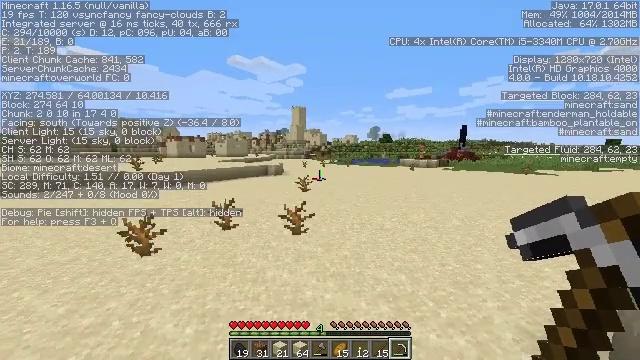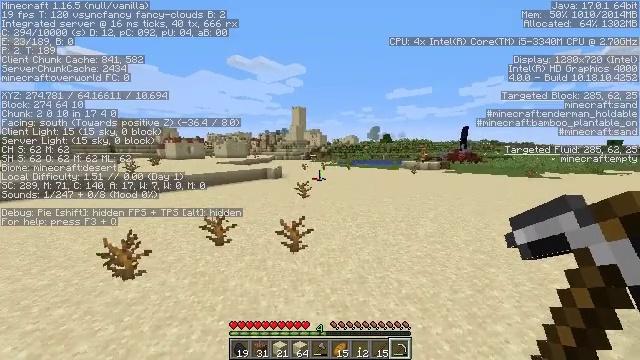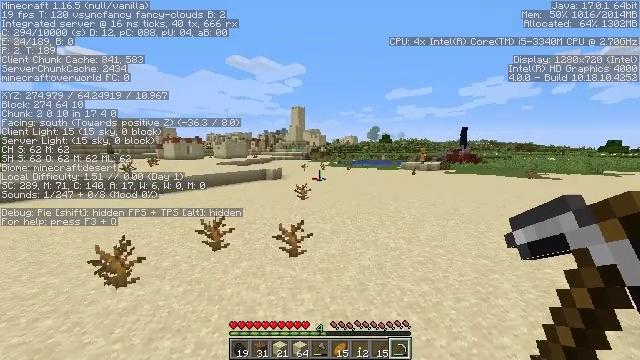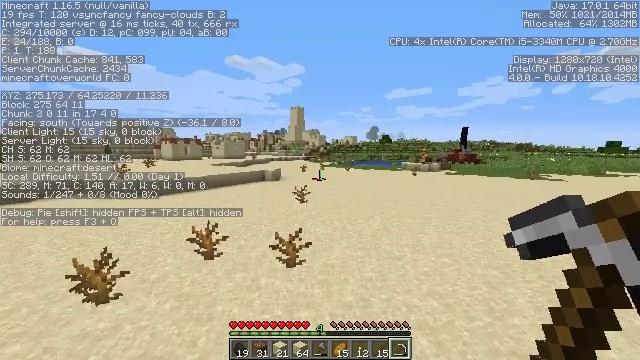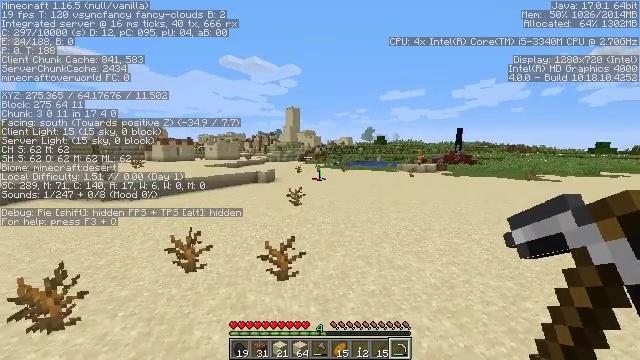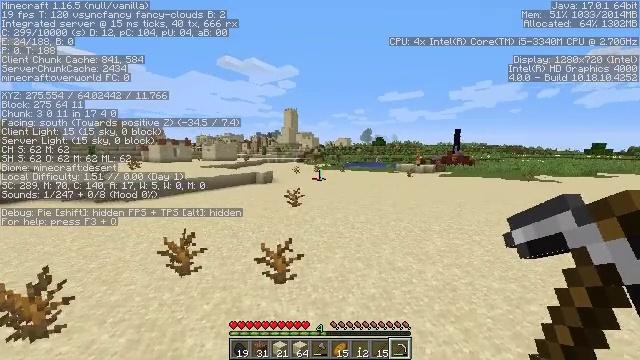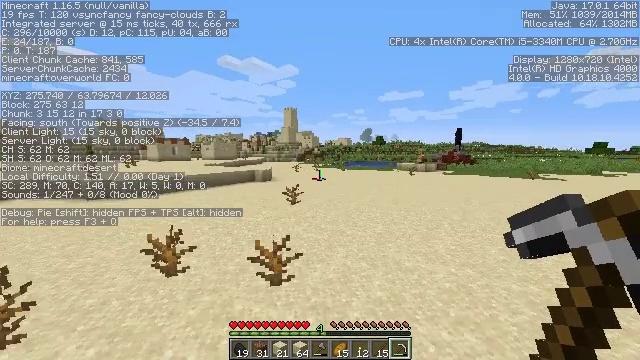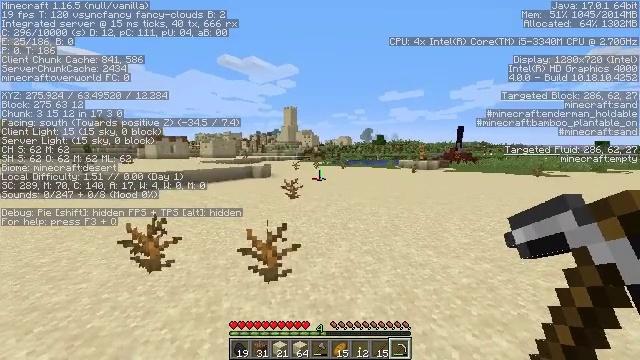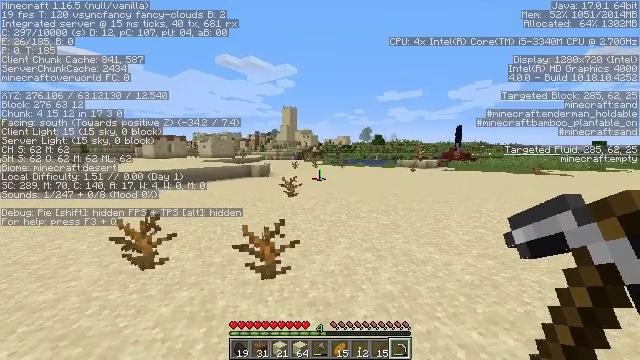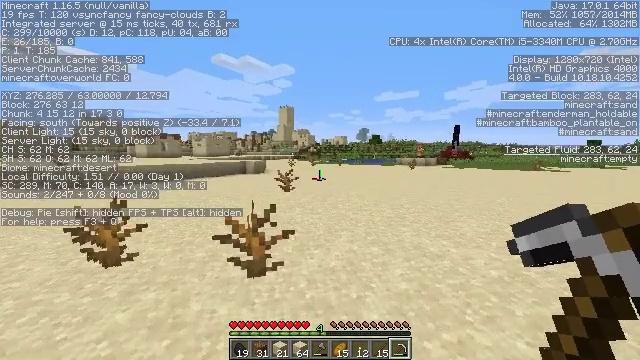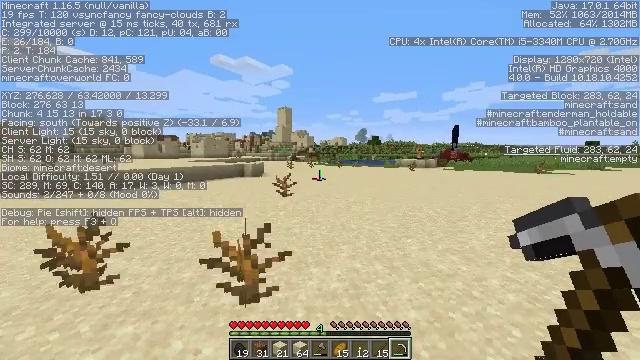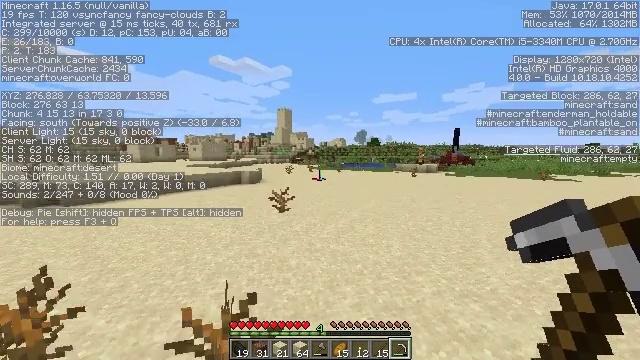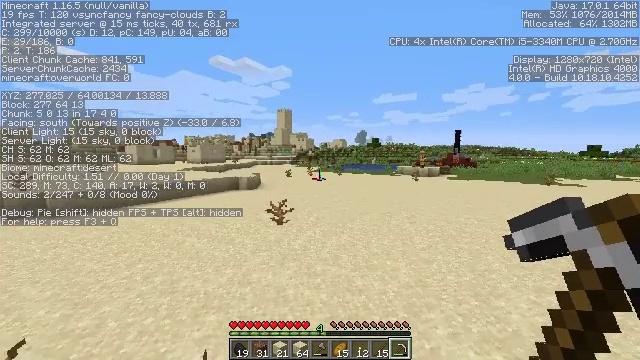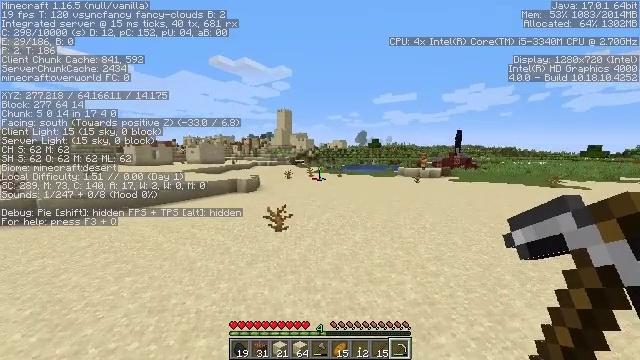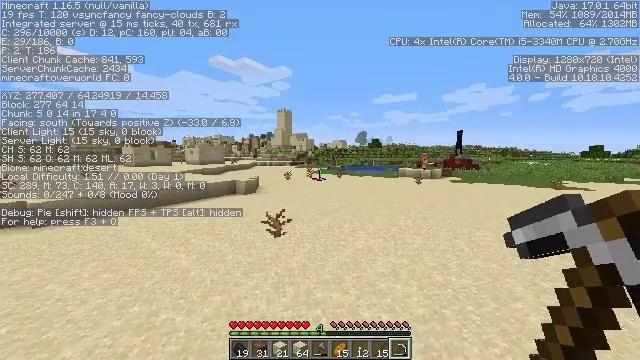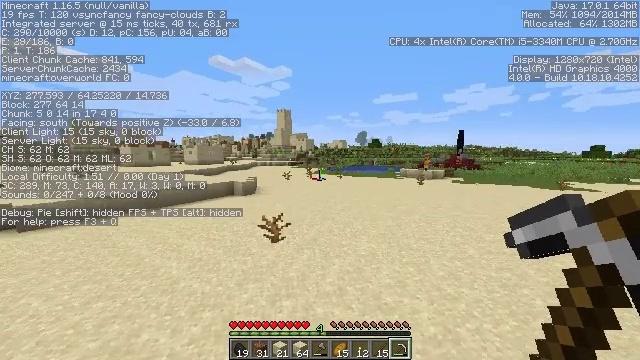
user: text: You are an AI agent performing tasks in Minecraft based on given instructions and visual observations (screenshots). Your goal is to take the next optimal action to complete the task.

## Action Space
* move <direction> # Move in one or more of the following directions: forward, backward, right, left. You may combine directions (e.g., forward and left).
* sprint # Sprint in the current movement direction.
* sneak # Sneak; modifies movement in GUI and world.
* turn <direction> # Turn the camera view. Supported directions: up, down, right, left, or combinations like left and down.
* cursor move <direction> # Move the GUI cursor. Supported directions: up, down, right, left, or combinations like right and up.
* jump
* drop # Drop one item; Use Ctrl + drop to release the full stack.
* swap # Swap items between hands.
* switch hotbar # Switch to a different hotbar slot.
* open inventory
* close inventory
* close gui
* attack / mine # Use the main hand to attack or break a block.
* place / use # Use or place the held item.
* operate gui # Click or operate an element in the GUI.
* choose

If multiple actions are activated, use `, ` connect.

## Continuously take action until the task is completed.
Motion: motion action
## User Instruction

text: Combine sandstone blocks to make cut sandstone.
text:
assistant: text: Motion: move forward, jump
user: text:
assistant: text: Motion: move forward, jump
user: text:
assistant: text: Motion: move forward, jump
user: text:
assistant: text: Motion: move forward, turn right, jump
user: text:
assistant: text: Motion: move forward, jump
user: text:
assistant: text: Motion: move forward, jump
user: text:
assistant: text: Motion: move forward, jump
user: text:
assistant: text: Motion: move forward, jump
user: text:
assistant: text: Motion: move forward, jump
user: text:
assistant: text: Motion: move forward, jump
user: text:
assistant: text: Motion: move forward, jump
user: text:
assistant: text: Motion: move forward, jump
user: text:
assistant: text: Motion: move forward, jump
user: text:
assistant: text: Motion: move forward, jump
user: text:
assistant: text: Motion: move forward, jump
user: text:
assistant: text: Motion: move forward, jump
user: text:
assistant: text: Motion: move forward, jump
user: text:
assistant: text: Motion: move forward, jump
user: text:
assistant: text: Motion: move forward, jump
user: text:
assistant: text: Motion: move forward, jump
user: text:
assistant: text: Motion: move forward, jump
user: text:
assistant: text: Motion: move forward, jump
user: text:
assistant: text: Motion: move forward, jump
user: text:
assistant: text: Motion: move forward, jump
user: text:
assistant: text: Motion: move forward, jump
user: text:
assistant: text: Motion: move forward, jump
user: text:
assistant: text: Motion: move forward, jump
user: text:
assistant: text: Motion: move forward, jump
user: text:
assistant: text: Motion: move forward, jump
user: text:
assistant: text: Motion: move forward, jump